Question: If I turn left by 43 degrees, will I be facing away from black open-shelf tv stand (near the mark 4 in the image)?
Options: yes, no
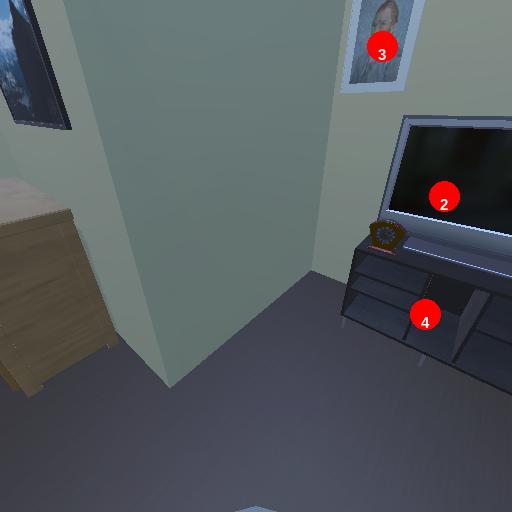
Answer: yes